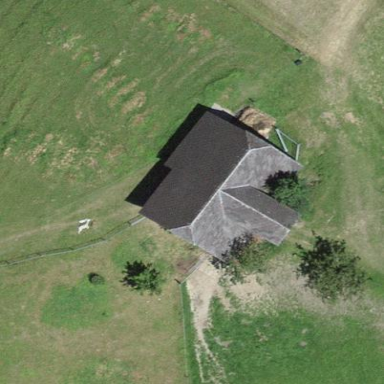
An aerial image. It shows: Barn.